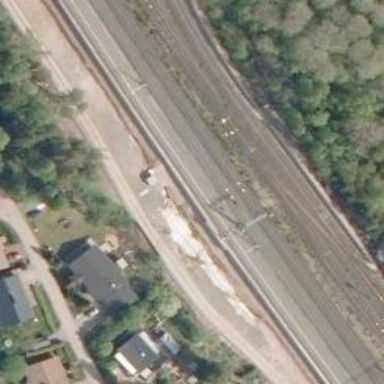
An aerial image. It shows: Railway signal.